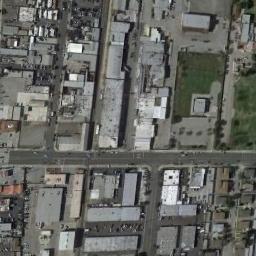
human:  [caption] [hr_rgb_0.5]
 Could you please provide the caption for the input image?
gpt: In an industrial area, There are neatly planned factories and roads, Some open-air equipment, And green belts .

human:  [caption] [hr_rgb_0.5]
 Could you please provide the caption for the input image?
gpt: There are numerous houses of different shapes and sizes in the industrial zone .

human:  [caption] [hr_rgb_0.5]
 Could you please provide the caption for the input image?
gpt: The industrial area has lots of industrial equipment and gray workshops of different sizes and some roads go through the industrial area .

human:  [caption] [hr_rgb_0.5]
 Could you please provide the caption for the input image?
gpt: There are many buildings of different sizes in the industrial area .

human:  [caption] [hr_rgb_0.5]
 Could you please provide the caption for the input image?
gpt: There are many gray buildings and some roads on the industrial area .